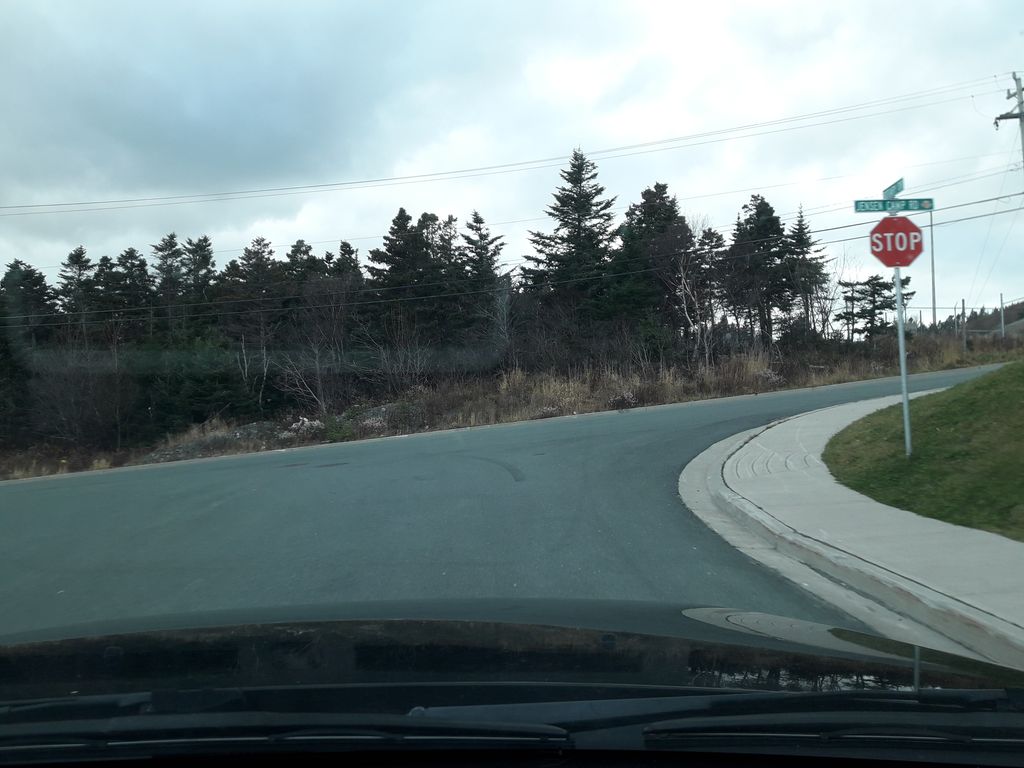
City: st_johns